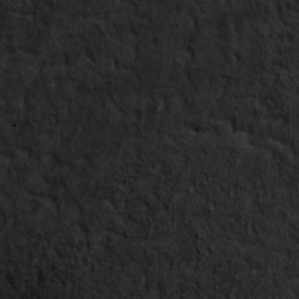
Label: non_frost